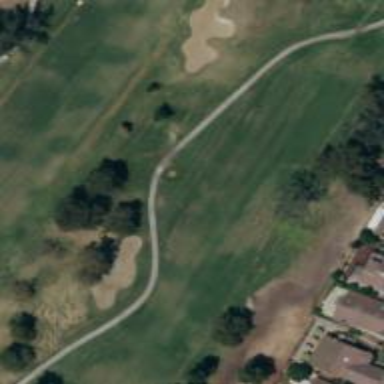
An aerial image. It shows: Golf hole.